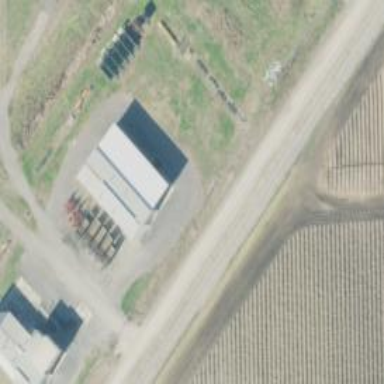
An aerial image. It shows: Railway siding with rails.